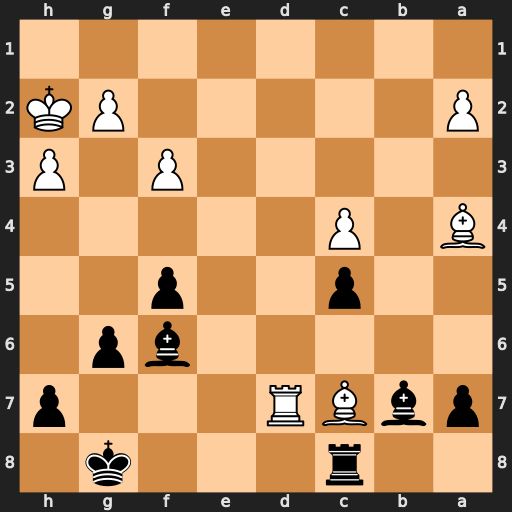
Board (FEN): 2r3k1/pbBR3p/5bp1/2p2p2/B1P5/5P1P/P5PK/8
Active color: b
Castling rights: -
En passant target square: -
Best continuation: Rxc7 Rxc7 Be5+ g3 Bxc7